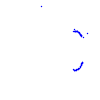
Particle: proton